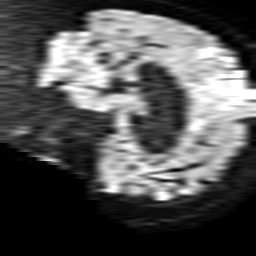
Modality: TRACE
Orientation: sagittal
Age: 87
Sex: male
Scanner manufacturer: philips
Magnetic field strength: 1.5 T
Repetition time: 3.655 s
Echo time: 0.09257 s